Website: bh-photo
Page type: address-validator
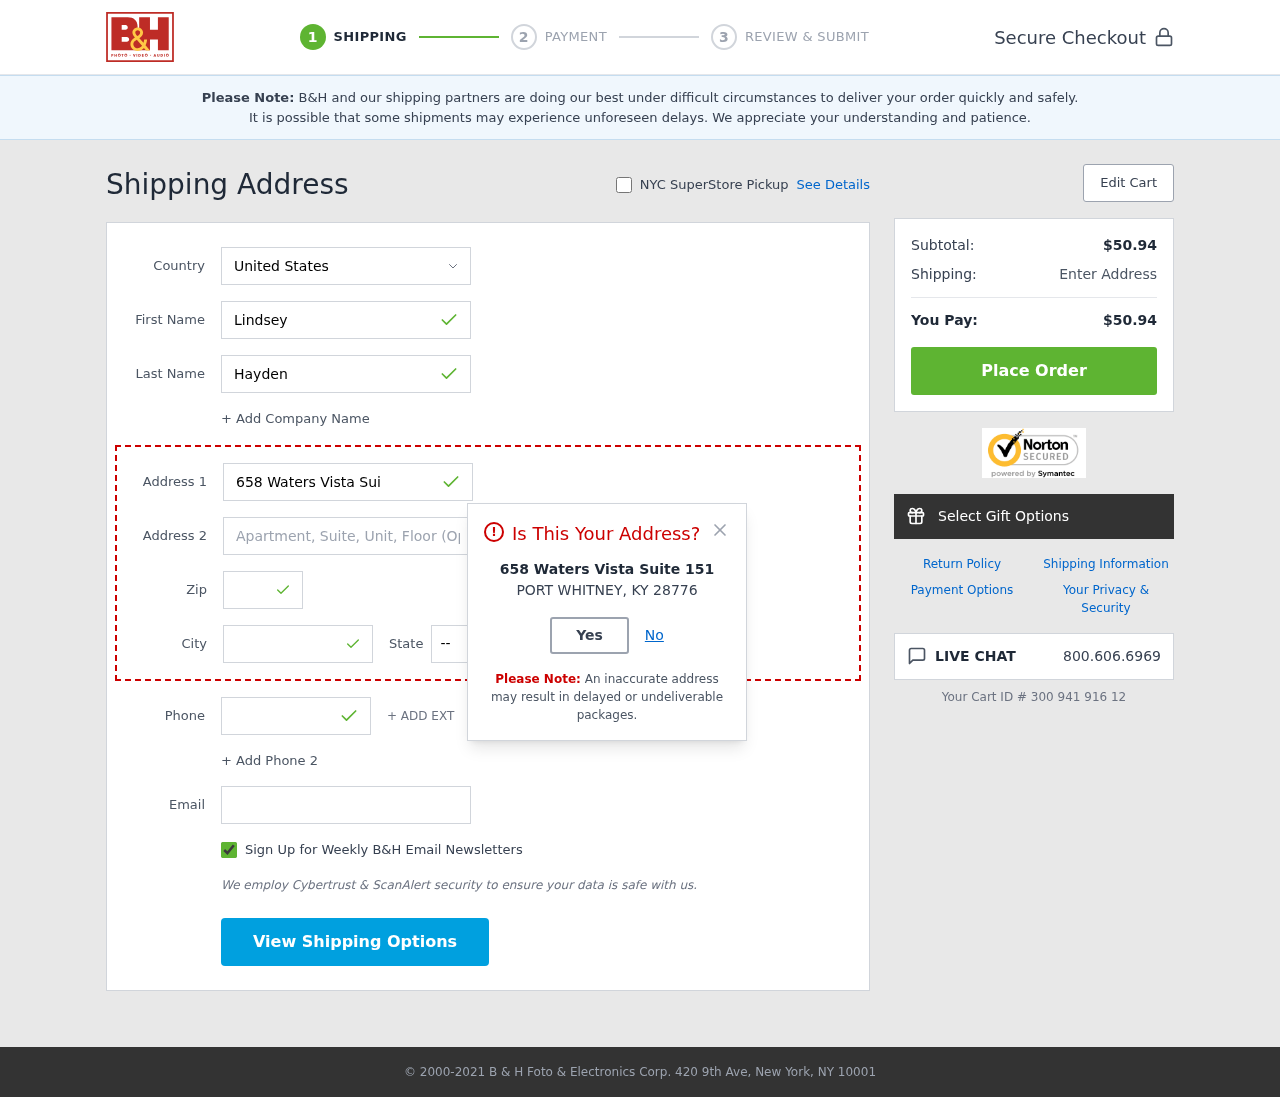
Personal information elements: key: PII_CITY
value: Port Whitney
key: PII_COUNTRY
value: United States
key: PII_EMAIL
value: lhayden@yahoo.com
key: PII_FIRSTNAME
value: Lindsey
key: PII_LASTNAME
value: Hayden
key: PII_PHONE
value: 3549295537
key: PII_POSTCODE
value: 28776
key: PII_STATE_ABBR
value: KY
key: PII_STREET
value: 658 Waters Vista Suite 151
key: PII_STREET2
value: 047 Deborah Ferry
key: PII_CITY_MODAL
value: PORT WHITNEY
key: PII_POSTCODE_FULL
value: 28776
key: PII_POSTCODE_NUMERIC
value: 28776
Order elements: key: ORDER_SUBTOTAL
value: $50.94
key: ORDER_TOTAL
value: $50.94
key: ORDER_ID
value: Your Cart ID # 300 941 916 12